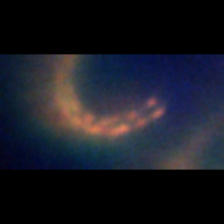
Taxon: Diatom_aggregate
Group: Diatoms